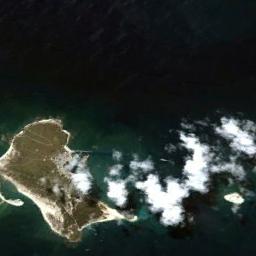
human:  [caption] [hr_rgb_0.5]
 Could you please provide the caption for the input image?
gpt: There are many islands of different shapes and sizes .

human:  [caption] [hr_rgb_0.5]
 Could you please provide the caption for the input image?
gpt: The island with some vegetation is surrounded by deep blue waters .

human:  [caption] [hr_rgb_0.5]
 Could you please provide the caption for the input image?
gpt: Different islands have different sizes of vegetation .

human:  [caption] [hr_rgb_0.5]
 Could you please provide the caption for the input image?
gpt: The irregularly shaped green island is surrounded by blue sea water  There are lush green plants on the island  There are white sand beaches in the outer circle and white clouds in the sky .

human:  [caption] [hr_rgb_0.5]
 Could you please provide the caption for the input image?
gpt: There are some white clouds over the brown island .